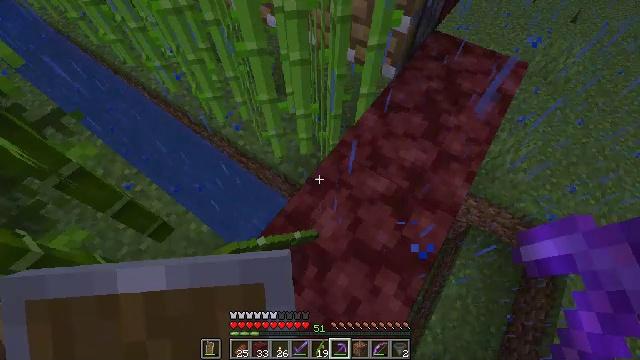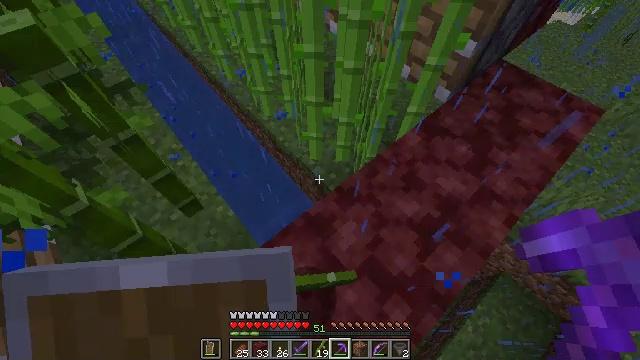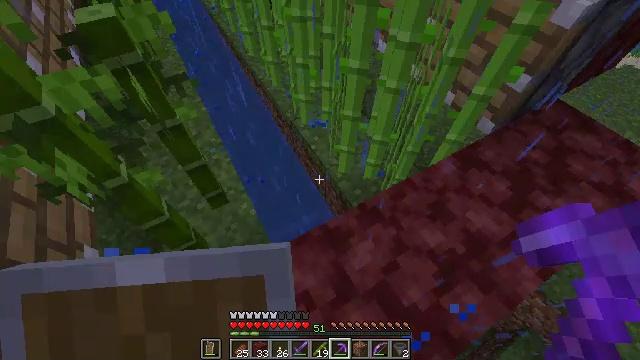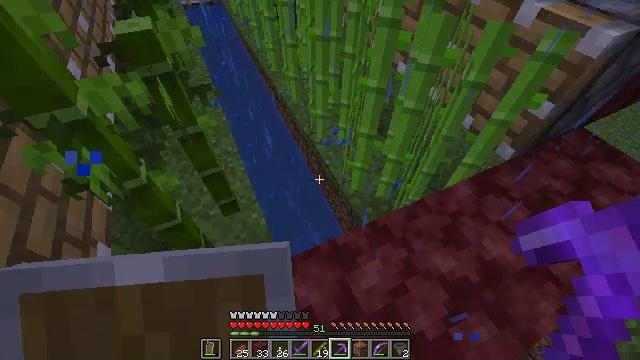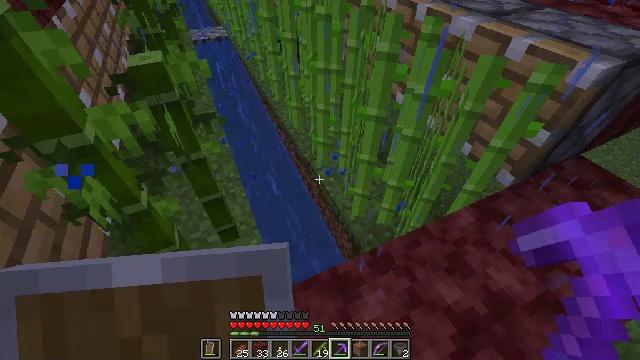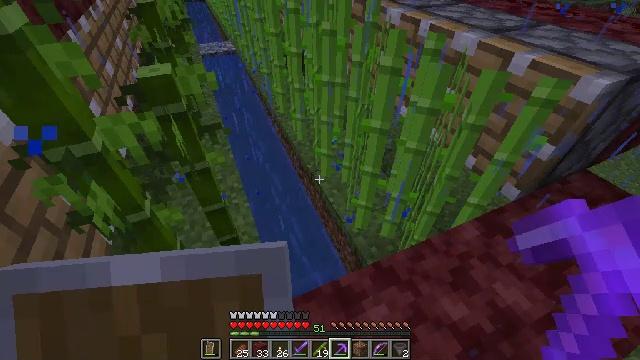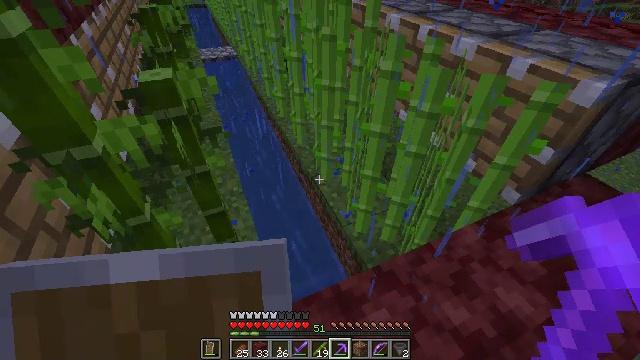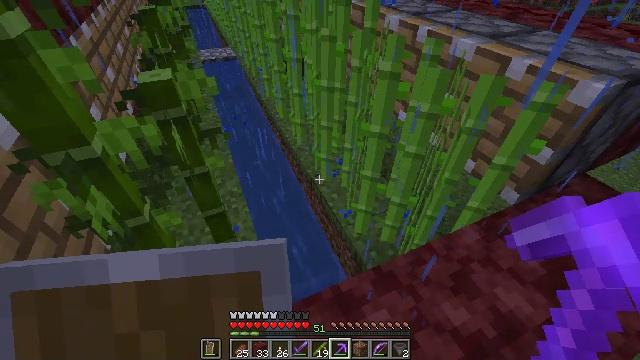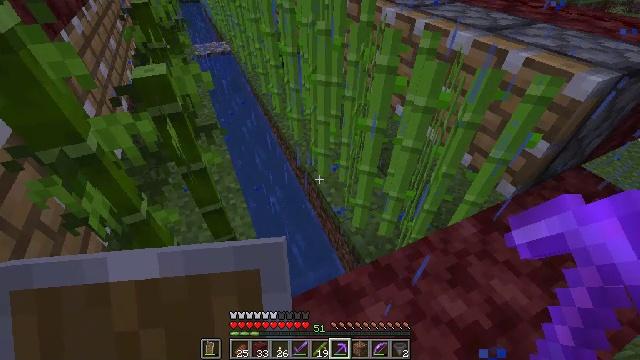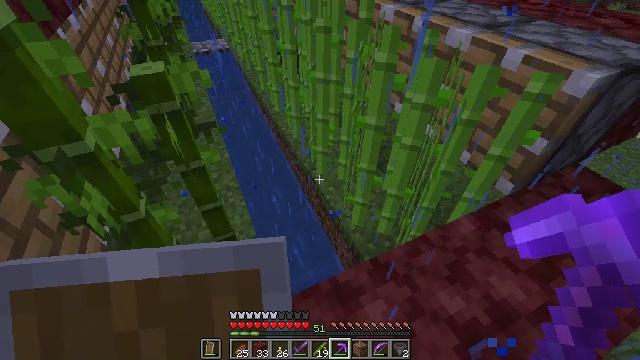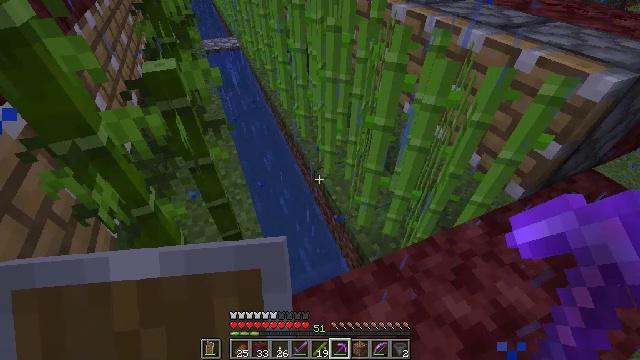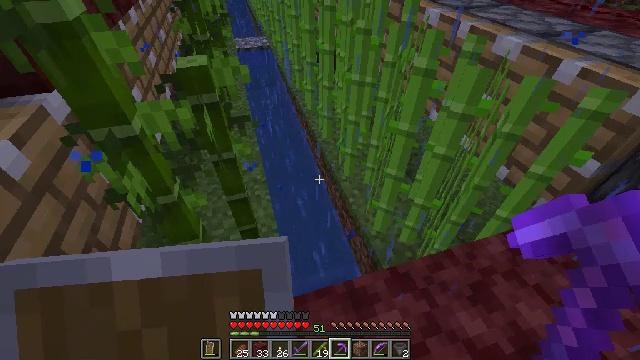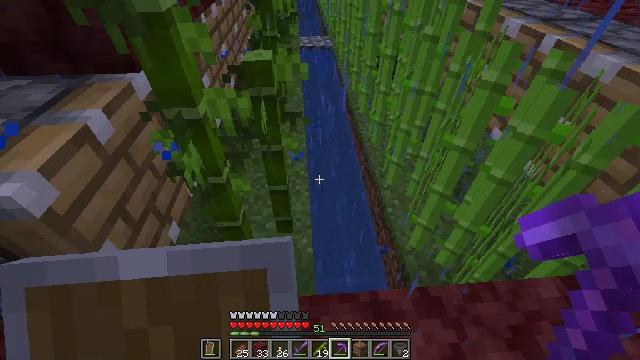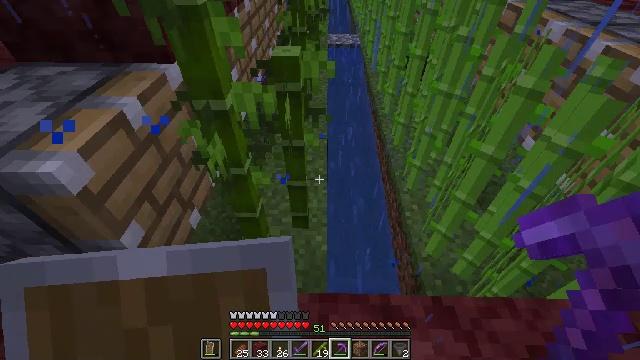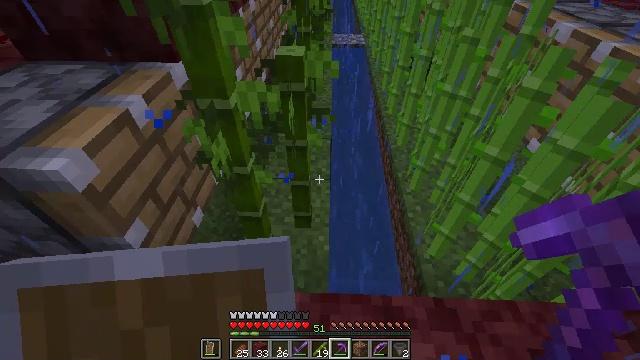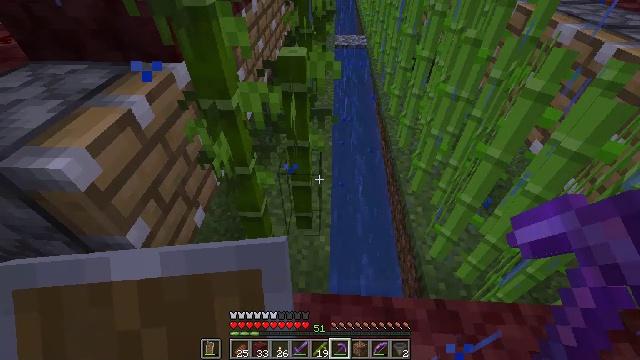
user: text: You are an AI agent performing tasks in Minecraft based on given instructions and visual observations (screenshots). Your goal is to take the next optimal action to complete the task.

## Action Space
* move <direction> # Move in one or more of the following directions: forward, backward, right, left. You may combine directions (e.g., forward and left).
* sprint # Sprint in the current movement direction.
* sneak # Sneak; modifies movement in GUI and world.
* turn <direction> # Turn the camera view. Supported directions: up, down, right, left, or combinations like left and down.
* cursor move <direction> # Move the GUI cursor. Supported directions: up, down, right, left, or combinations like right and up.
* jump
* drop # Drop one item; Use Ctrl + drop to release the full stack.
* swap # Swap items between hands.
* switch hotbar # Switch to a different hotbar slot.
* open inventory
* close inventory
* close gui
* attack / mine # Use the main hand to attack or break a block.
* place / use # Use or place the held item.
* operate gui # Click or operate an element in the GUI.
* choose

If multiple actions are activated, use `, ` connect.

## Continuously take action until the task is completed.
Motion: motion action
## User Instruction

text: Remove a bamboo from the inventory.
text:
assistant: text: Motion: turn left and up
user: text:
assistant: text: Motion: turn left and up
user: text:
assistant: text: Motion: turn left and up
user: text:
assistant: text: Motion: turn up
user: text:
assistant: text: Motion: turn left and up
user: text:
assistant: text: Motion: no_op
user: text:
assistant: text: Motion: no_op
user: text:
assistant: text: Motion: turn down
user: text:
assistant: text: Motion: no_op
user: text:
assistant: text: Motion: turn left
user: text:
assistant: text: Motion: turn left
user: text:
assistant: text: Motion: turn left
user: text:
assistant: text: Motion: turn left
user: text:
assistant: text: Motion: no_op
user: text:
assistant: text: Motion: no_op
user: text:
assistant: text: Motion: move forward and move right
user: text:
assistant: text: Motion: move forward and move right, turn left
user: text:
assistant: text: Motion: move right, turn left
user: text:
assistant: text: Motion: turn left
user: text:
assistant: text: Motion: no_op
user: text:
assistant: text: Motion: no_op
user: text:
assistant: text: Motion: turn right
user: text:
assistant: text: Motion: turn right
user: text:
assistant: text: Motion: no_op
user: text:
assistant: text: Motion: turn right
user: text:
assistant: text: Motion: turn right
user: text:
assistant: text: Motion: turn right
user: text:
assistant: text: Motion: no_op
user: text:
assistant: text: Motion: no_op
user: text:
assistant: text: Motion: no_op